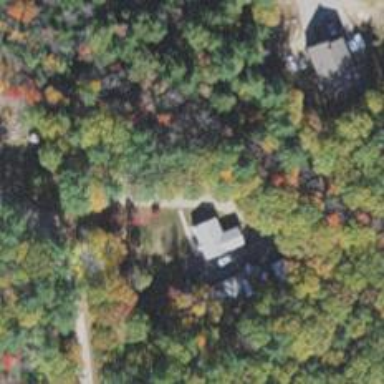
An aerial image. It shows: Driveway.